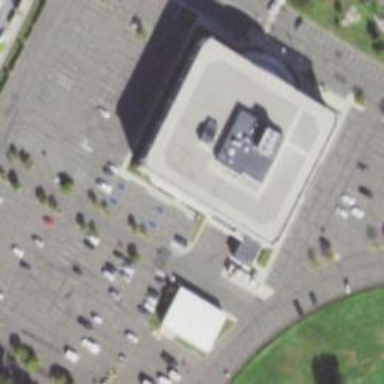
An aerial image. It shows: Government office.